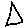
Label: triangle